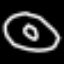
Label: donut